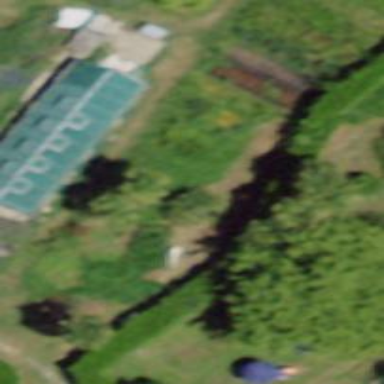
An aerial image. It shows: Greenhouse.